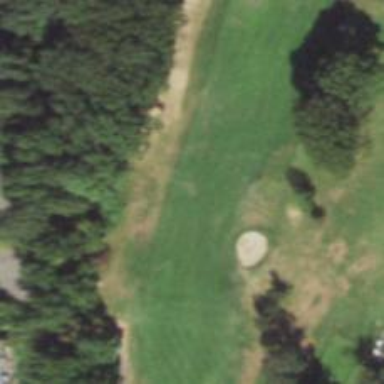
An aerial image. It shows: Golf hole.